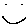
Label: smiley face